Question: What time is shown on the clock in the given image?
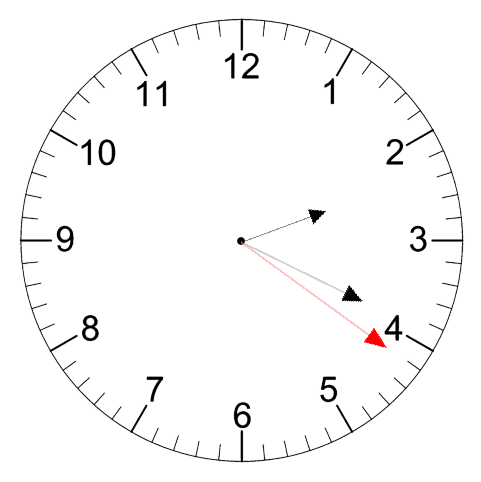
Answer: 02:19:21